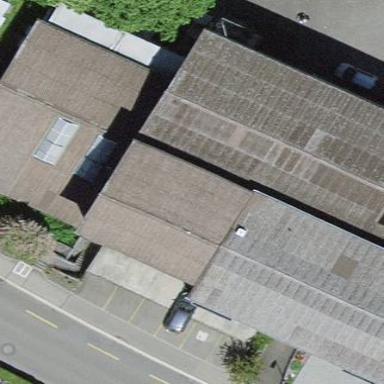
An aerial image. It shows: Service building.